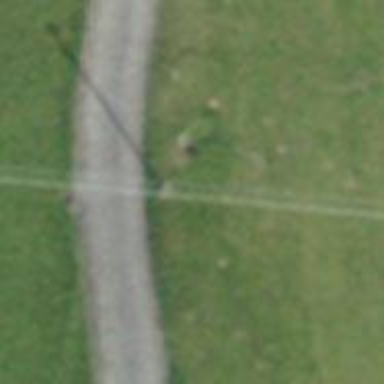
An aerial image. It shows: Power pole.